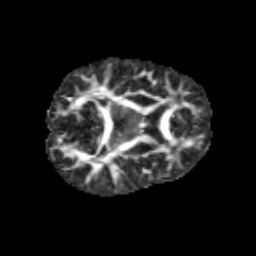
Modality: FA
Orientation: axial
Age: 9
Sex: male
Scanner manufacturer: siemens
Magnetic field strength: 3 T
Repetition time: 3.8 s
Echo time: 0.07 s